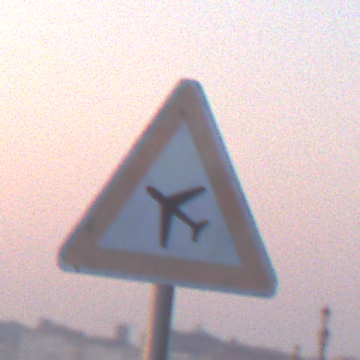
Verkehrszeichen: FlugbetriebRechts
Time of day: SunriseSunset
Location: Outdoor (Urban)
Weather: Clear
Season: NotSpecified
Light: Natural